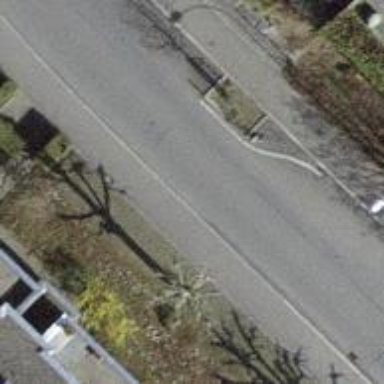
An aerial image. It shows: Residential road with asphalt surface. Both sides have sidewalks.